Question: i'm trying to format a cell so;
IF Cell E3 text contains "Long" I want Cell K3 cell to turn RED when text contains "Bearish"
IF Cell E4 text contains "Long" I want Cell K4 cell to turn GREEN when text contains "Bullish"
IF Cell E5 text contains "Long" I want Cell K5 cell to turn ORANGE when text contains "Indecision"

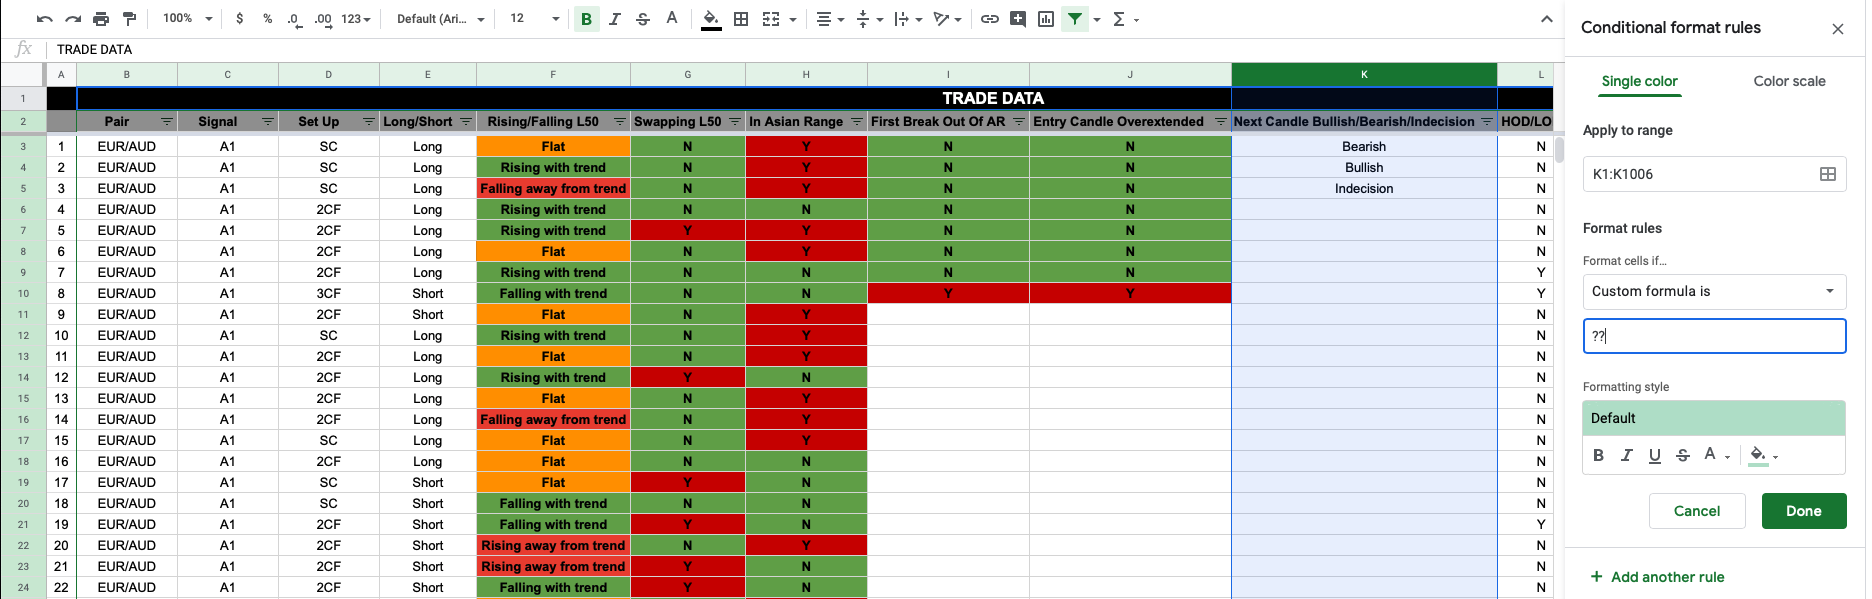
Answer: ## red:
'''
=(K3="Bearish")*(E3="Long")
'''
## green:
'''
=(K3="Bullish")*(E3="Long")
'''
## orange:
'''
=(K3="Indecision")*(E3="Long")
'''
<URL>